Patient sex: F
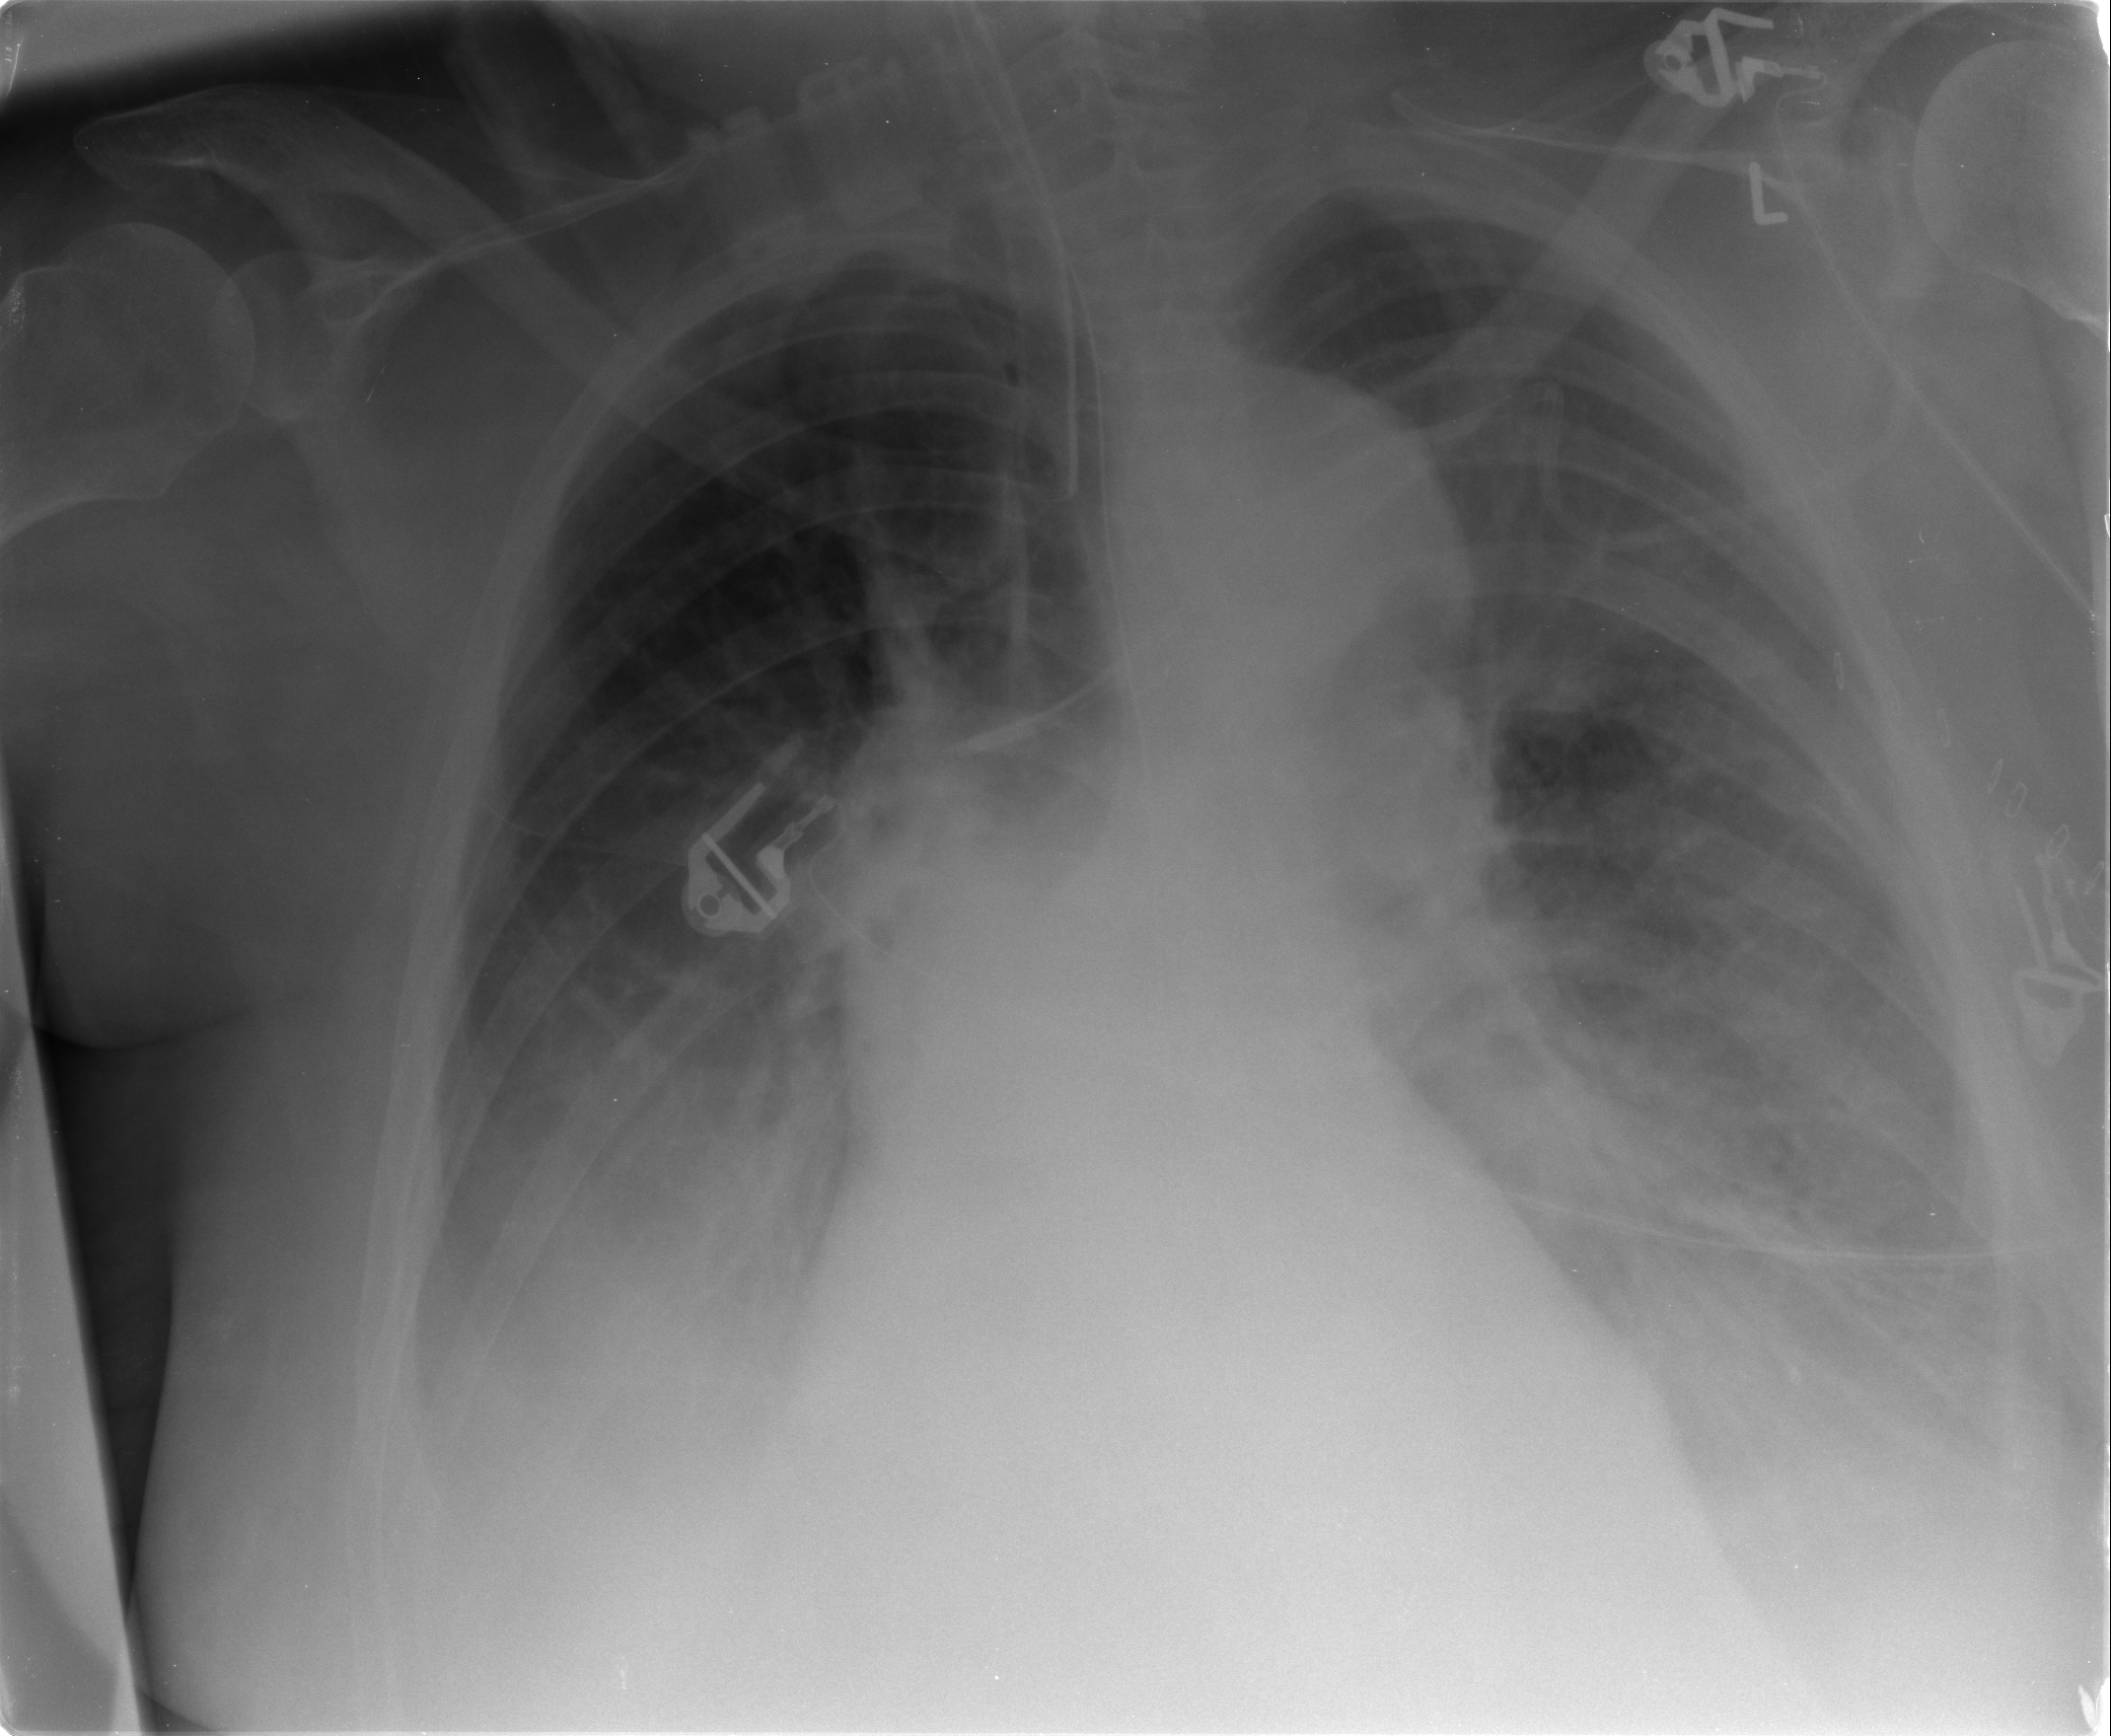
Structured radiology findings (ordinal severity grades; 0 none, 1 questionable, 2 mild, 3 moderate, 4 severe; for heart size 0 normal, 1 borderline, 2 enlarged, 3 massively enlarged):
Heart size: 2
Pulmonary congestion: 2
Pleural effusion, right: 2
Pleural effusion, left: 2
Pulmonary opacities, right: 1
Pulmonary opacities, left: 1
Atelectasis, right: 2
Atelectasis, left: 2